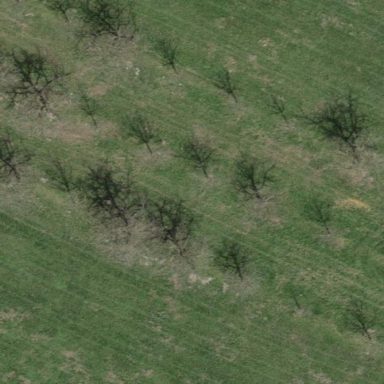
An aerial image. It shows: Orchard.